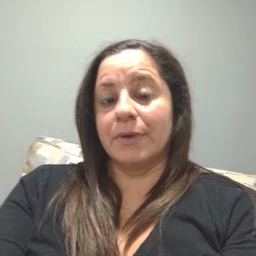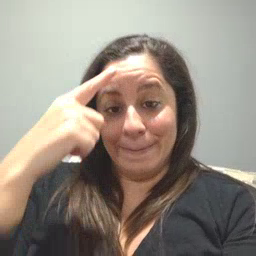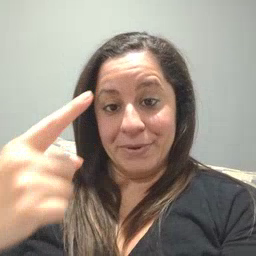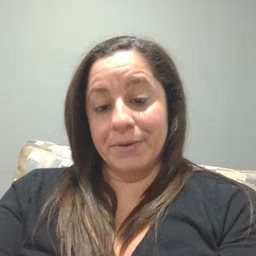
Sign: penny